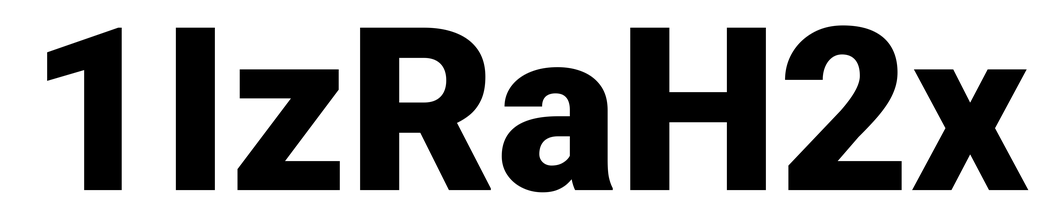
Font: Roboto_Black